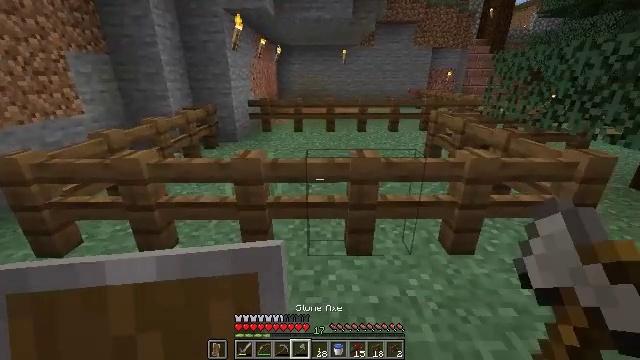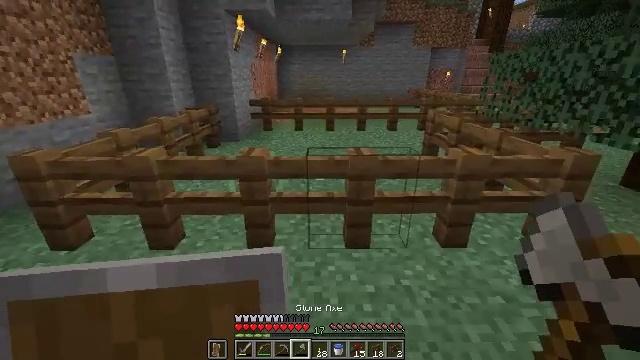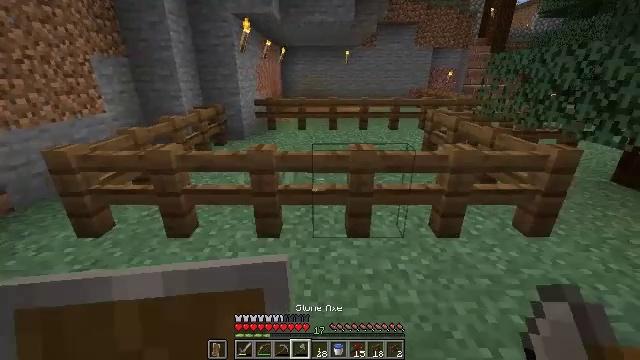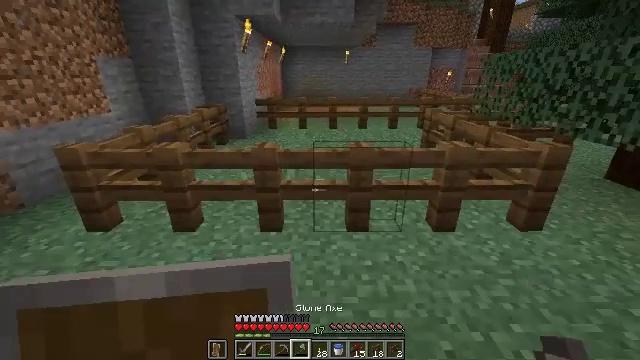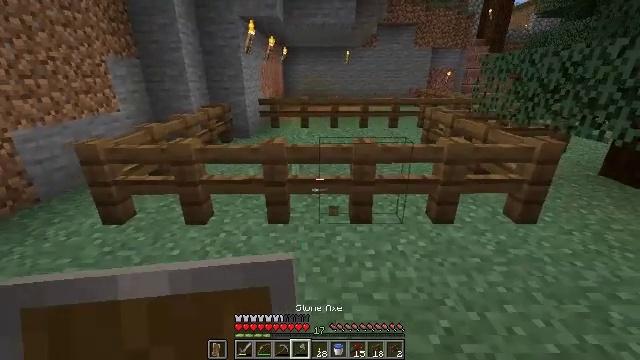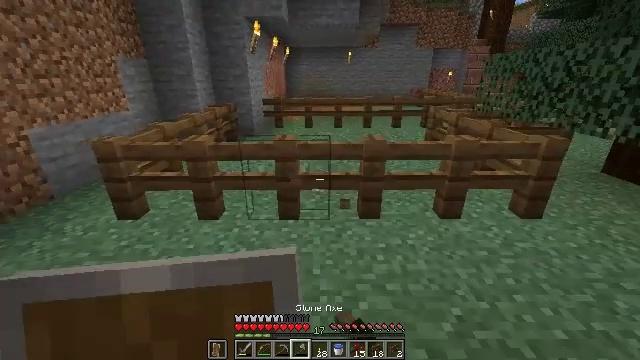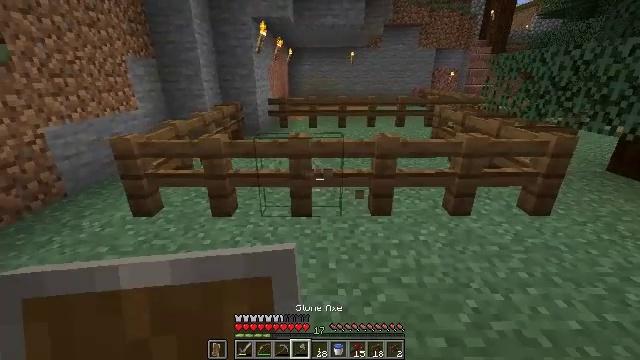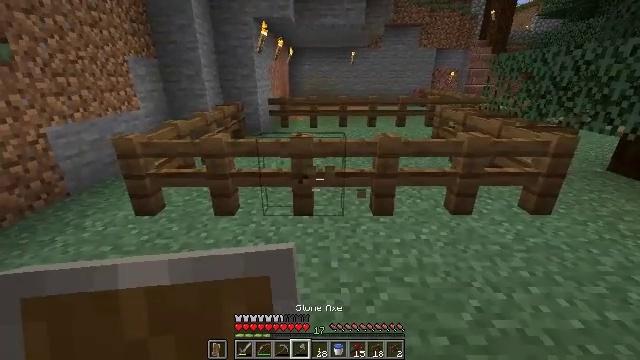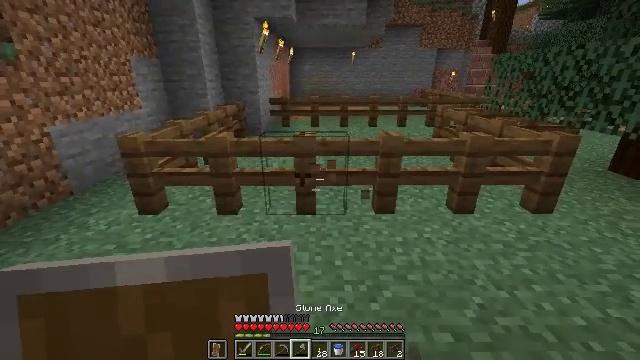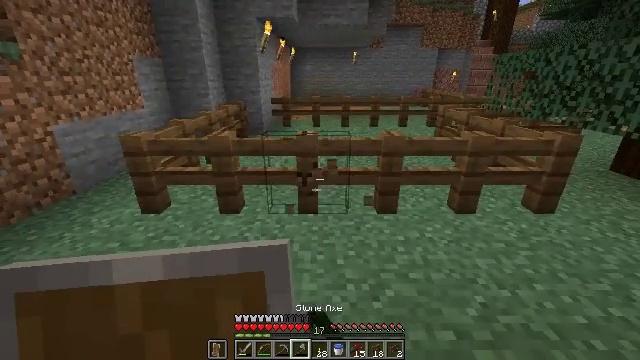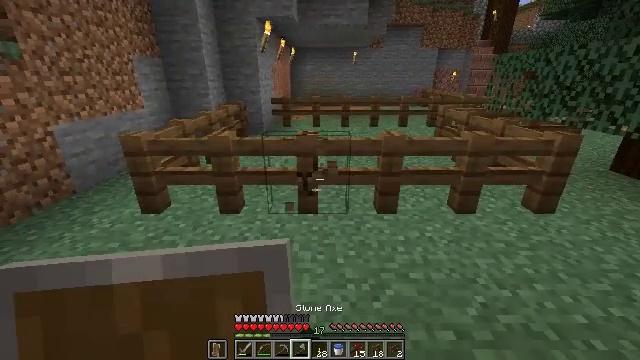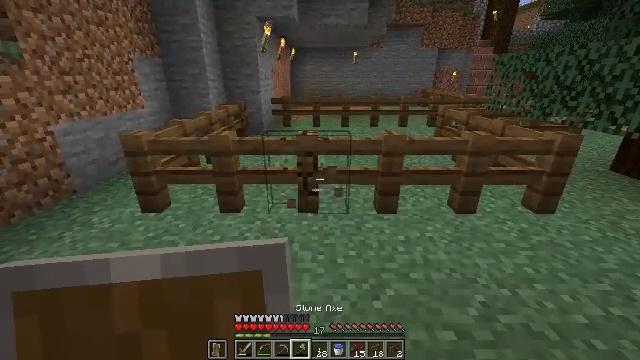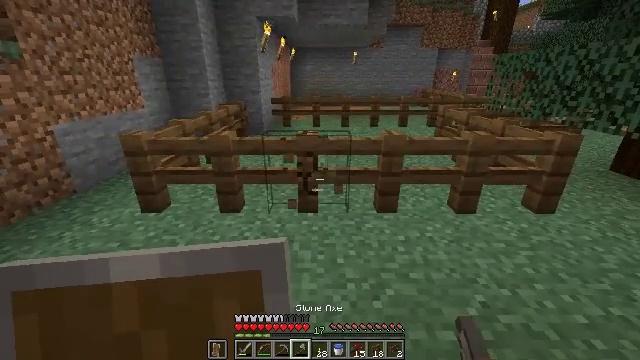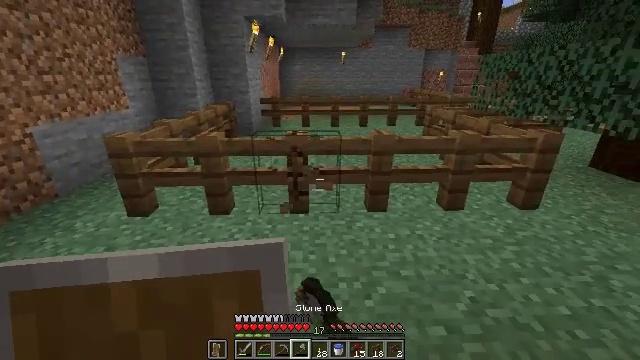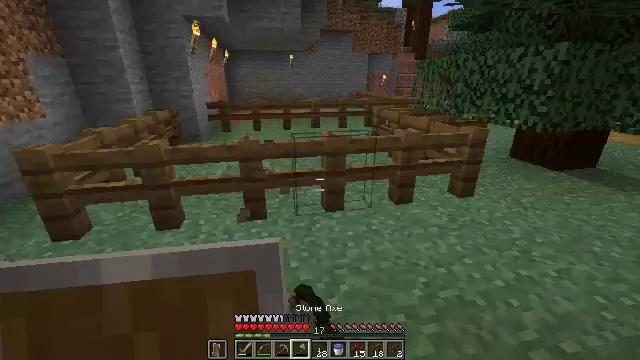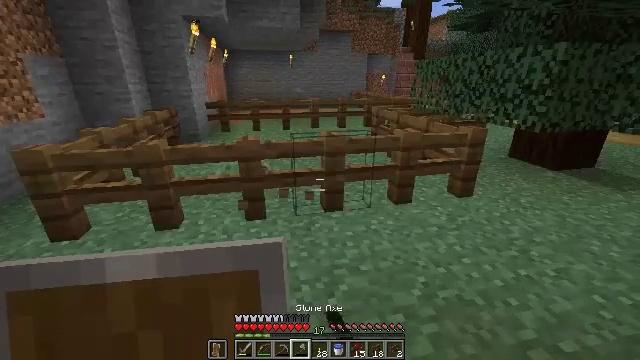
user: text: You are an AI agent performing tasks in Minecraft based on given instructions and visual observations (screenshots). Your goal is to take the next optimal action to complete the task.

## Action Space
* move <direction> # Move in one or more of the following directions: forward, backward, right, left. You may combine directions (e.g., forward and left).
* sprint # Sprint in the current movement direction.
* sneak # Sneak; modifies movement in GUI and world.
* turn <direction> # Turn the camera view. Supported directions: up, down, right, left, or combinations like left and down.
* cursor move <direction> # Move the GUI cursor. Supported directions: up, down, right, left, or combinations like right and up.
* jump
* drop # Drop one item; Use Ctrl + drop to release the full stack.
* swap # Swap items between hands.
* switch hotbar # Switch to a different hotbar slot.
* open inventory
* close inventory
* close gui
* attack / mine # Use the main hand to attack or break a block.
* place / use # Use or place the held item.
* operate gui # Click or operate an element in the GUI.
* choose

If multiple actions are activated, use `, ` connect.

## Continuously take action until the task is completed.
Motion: motion action
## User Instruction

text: Gather spruce fence pieces.
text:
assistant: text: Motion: move back
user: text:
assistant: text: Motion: move back
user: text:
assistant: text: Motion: move back
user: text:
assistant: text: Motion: move left, attack / mine
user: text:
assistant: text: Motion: move left, attack / mine
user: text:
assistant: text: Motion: attack / mine
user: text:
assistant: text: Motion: attack / mine
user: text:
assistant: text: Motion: attack / mine
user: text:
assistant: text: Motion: attack / mine
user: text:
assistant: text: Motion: attack / mine
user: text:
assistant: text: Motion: attack / mine
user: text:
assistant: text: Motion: attack / mine
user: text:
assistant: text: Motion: turn right, attack / mine
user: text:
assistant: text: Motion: turn right, attack / mine
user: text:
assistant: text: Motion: attack / mine
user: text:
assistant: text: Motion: attack / mine
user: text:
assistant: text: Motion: attack / mine
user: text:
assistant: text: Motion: attack / mine
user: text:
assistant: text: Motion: move forward, attack / mine
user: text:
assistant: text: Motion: move forward and move right, attack / mine
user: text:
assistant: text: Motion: move forward and move right, turn left, attack / mine
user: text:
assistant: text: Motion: turn left, attack / mine
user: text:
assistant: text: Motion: attack / mine
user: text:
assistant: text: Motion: attack / mine
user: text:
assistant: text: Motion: attack / mine
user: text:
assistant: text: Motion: attack / mine
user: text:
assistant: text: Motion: turn left, attack / mine
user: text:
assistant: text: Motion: attack / mine
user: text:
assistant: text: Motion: attack / mine
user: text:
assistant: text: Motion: turn left, attack / mine